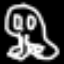
Label: frog